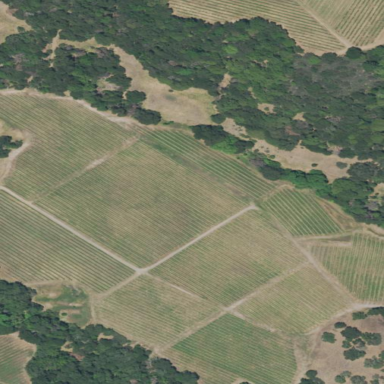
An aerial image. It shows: Vineyard with wine grapes as the main crop.